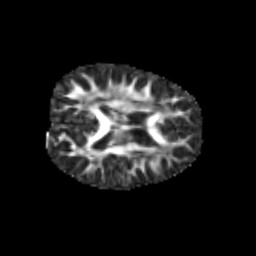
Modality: FA
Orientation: axial
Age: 6
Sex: female
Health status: healthy